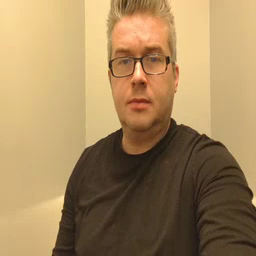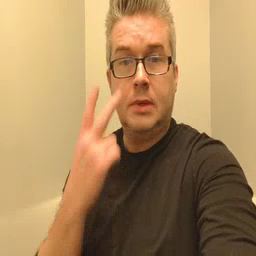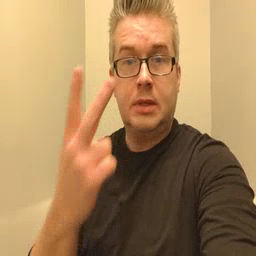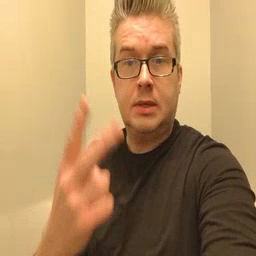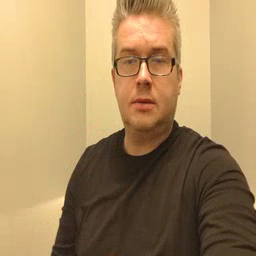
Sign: see